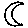
Label: moon